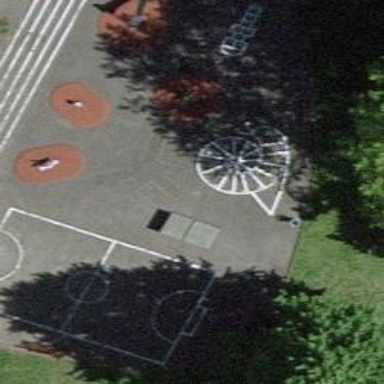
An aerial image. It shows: Playground area for leisure activities on the land.